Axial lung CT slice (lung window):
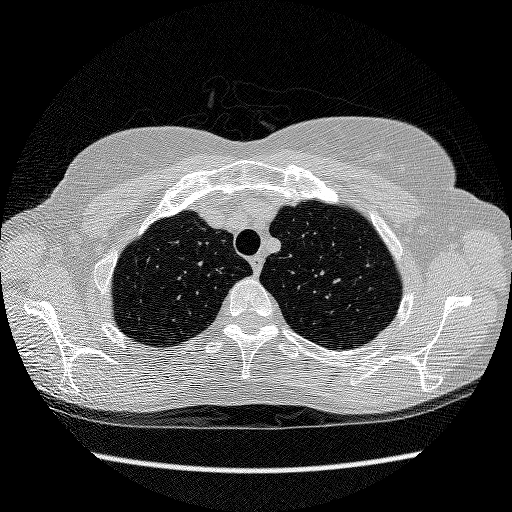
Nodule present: no